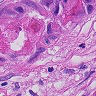
Metastatic tissue present: yes